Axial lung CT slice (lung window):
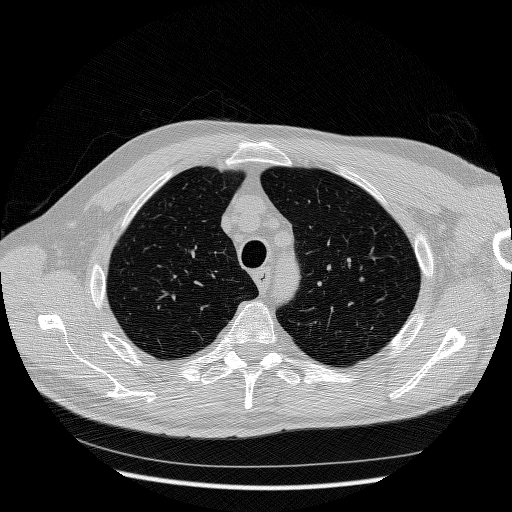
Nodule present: no